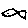
Label: fish